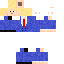
A male human skin with medium skin, wearing blonde long hair dressed in a blue suit and black pants, featuring a closed mouth.